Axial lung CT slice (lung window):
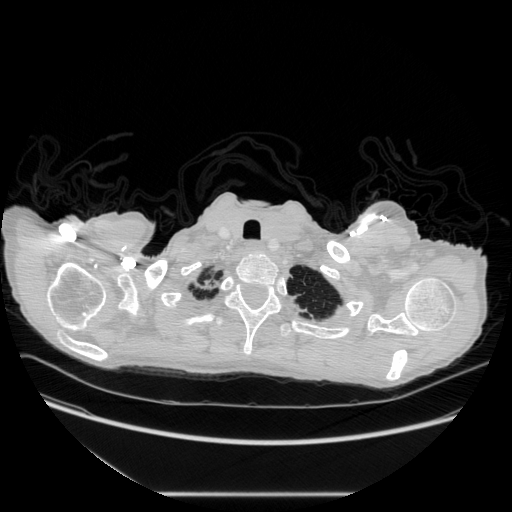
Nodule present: no